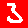
Digit: 3